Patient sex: M
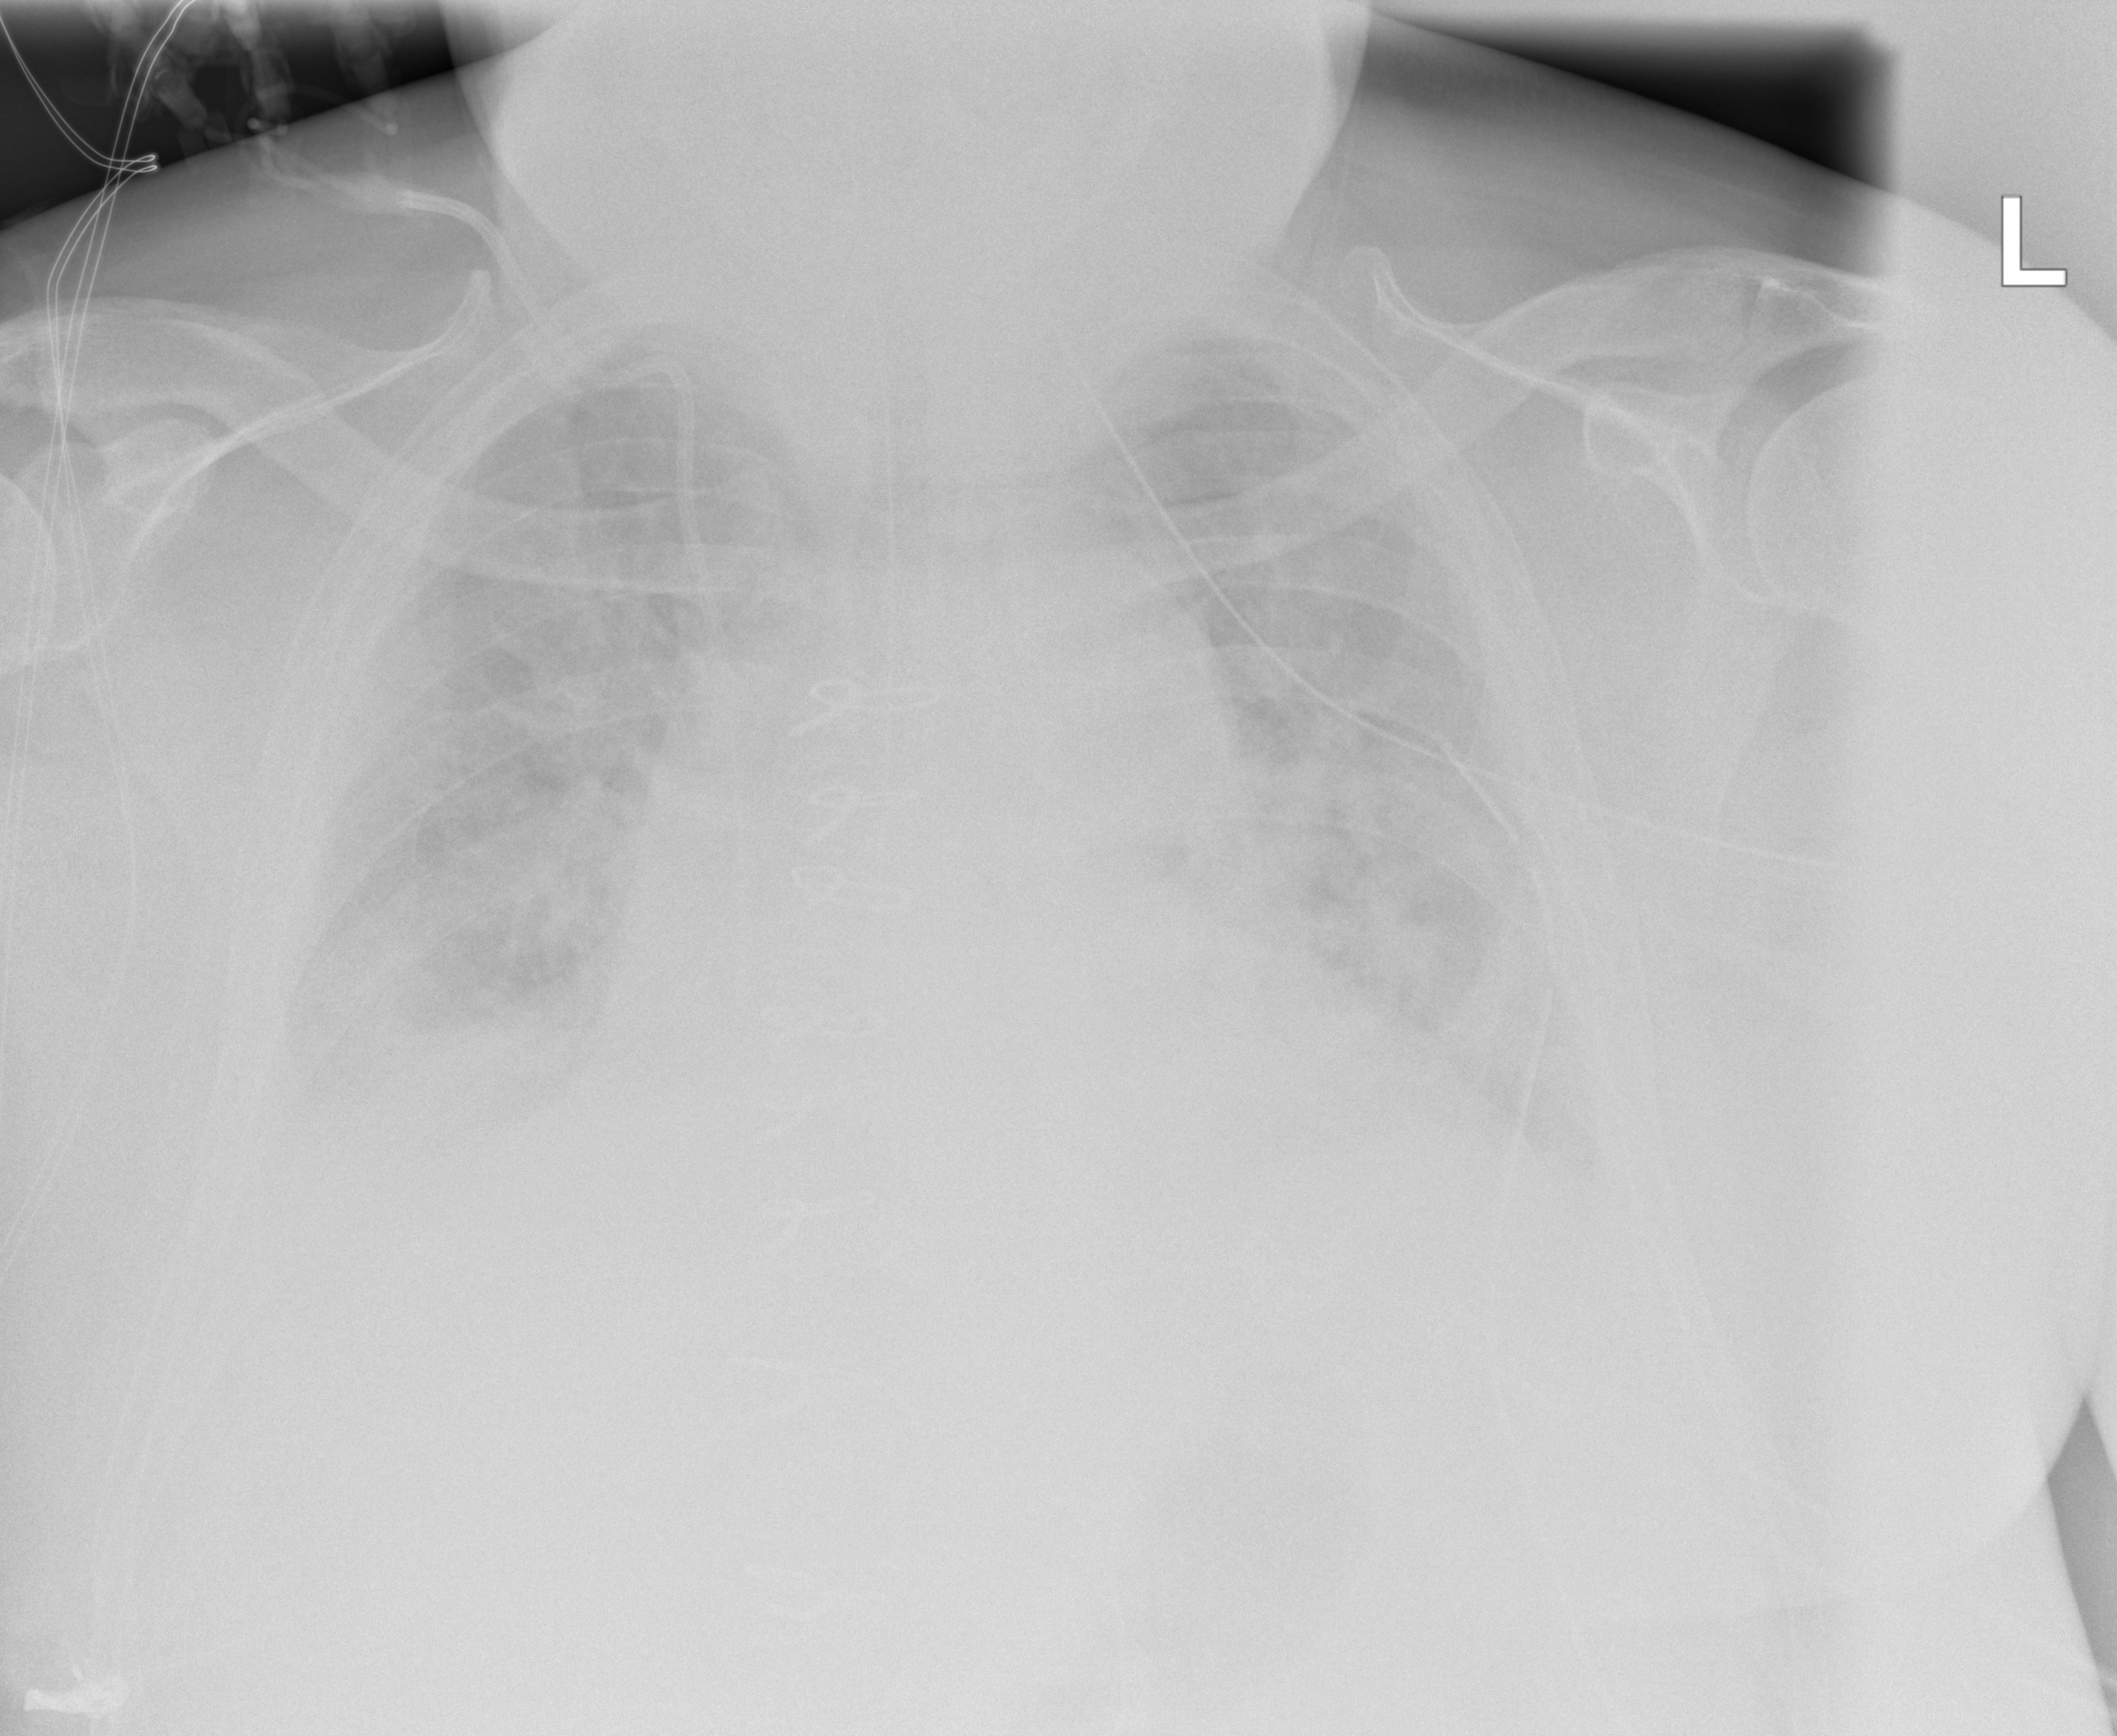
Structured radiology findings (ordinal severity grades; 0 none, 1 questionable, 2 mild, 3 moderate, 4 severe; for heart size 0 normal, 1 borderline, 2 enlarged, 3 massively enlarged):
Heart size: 2
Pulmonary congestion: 2
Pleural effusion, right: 2
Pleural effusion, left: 1
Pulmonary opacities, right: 2
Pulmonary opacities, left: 3
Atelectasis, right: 2
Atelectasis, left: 2